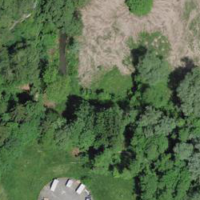
EUNIS habitat code: 53
Species observed at this site:
Geranium robertianum
Lamium galeobdolon
Galium aparine